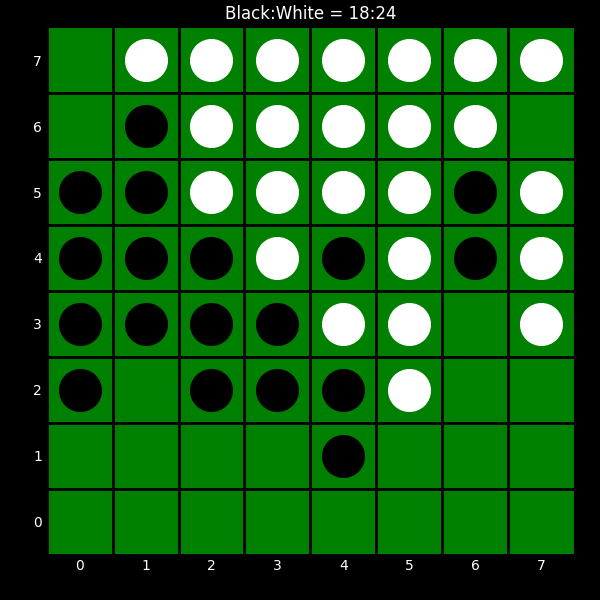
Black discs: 18
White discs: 24